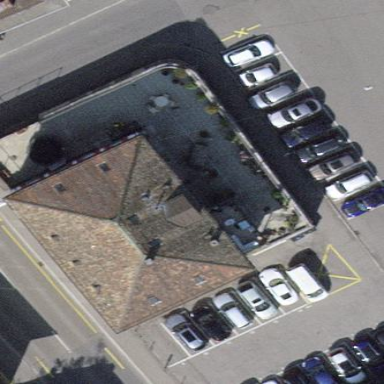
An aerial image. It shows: Commercial building.